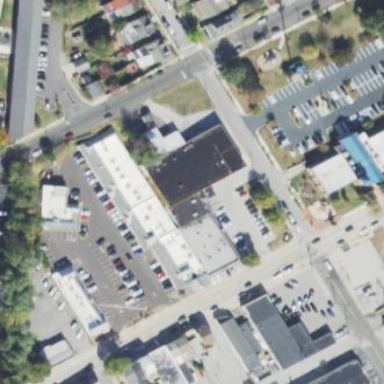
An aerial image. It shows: Retail building.